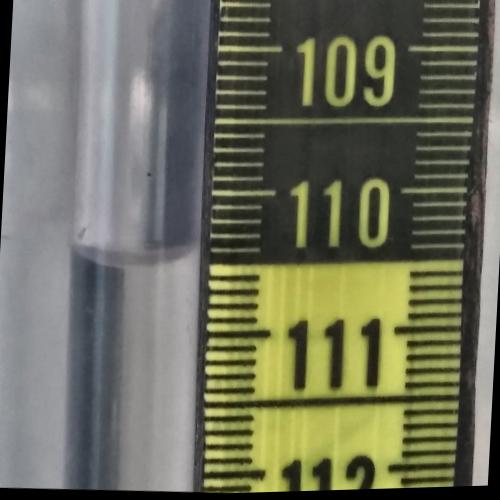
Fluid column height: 110.5 cm